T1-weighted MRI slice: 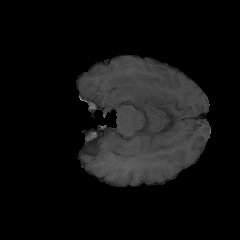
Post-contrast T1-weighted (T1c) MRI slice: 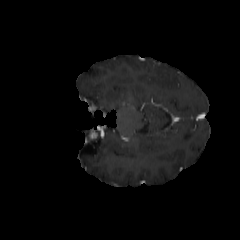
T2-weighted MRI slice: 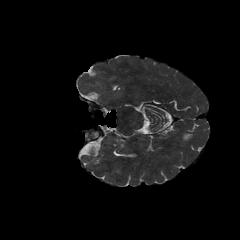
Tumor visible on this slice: yes